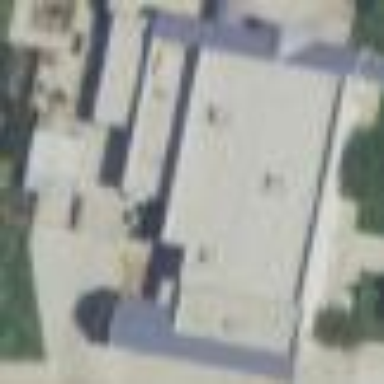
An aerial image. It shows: Building.